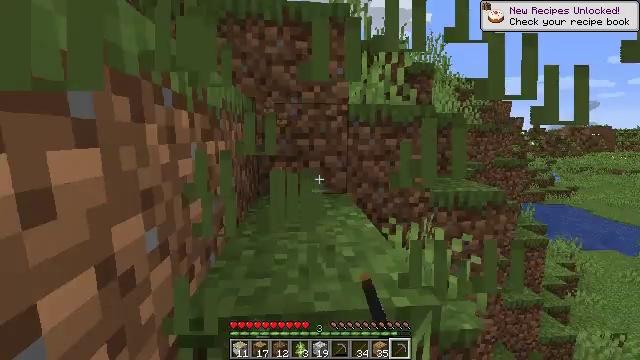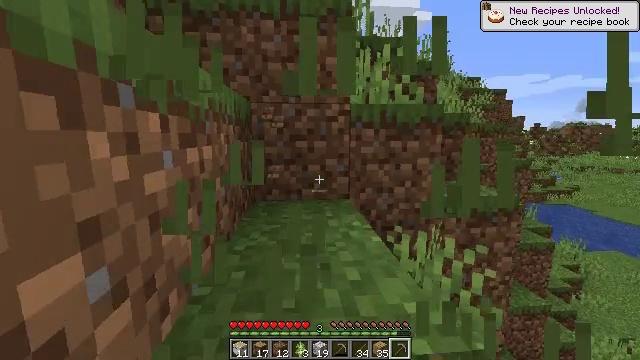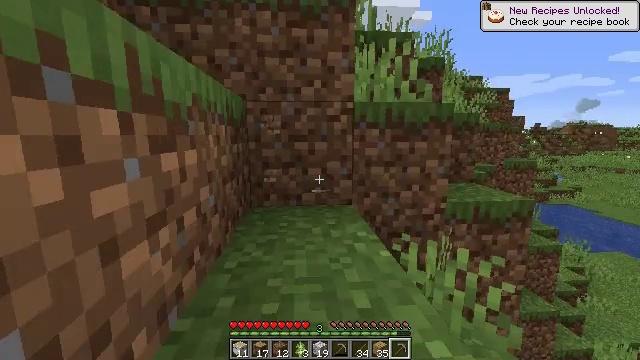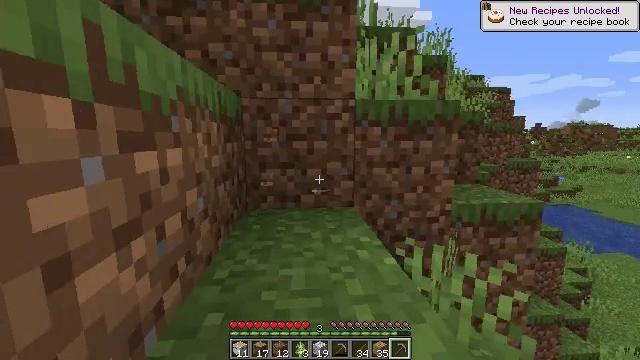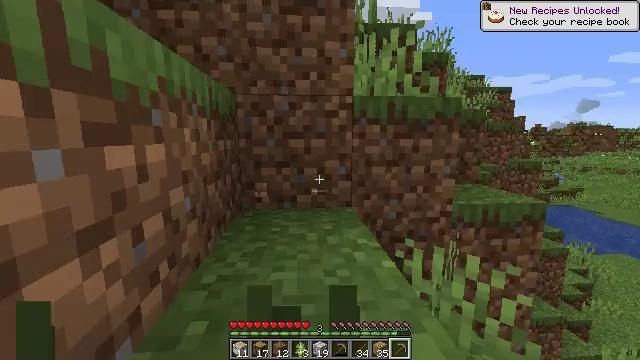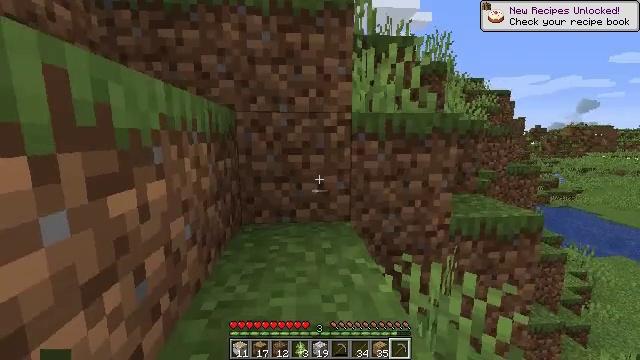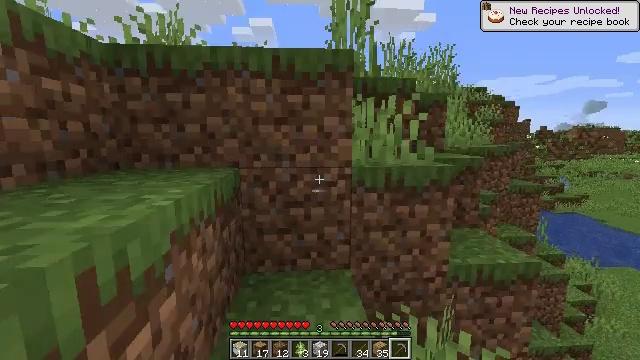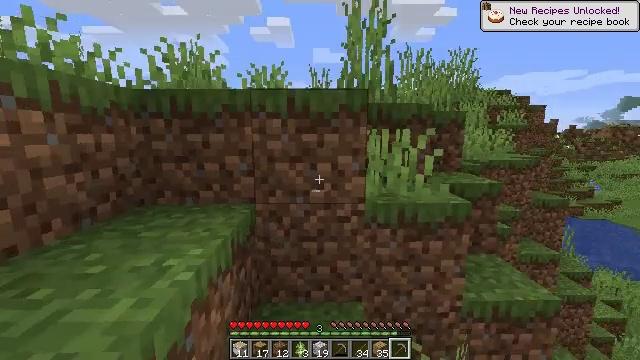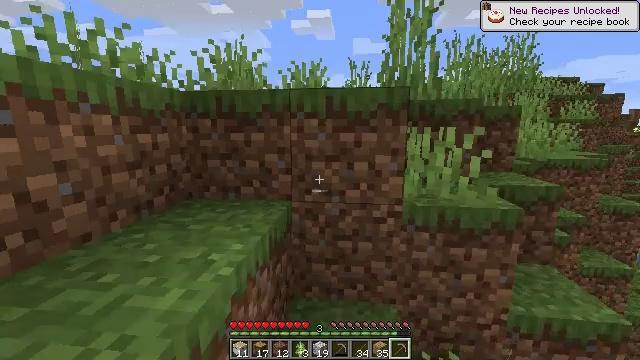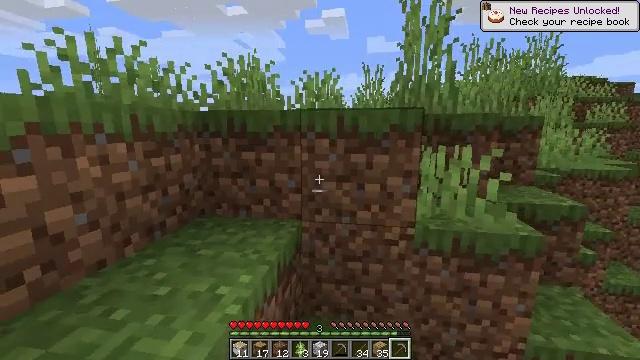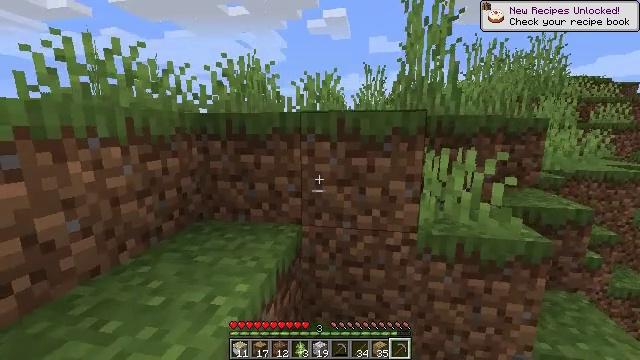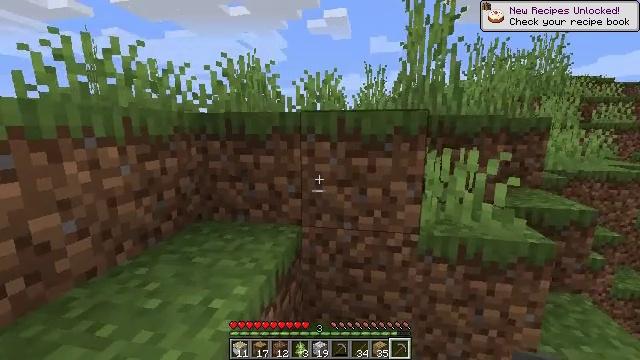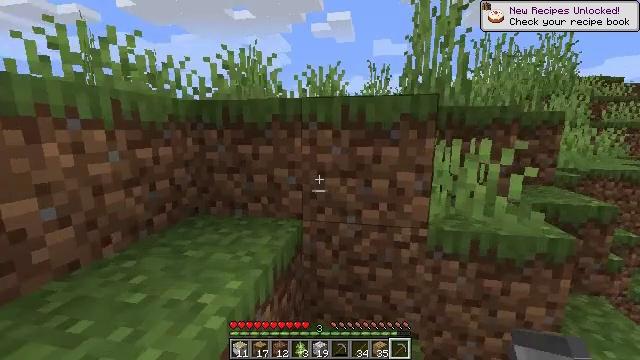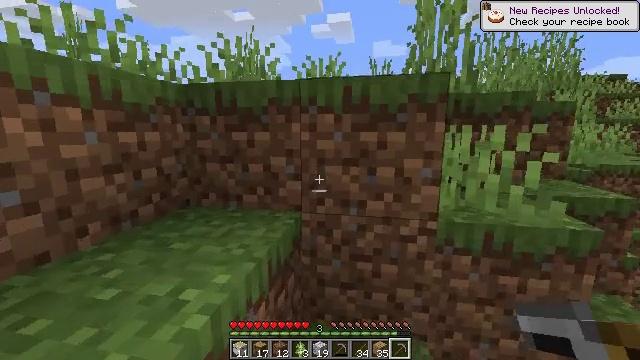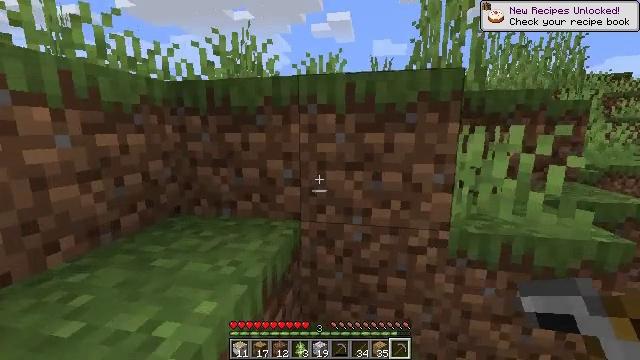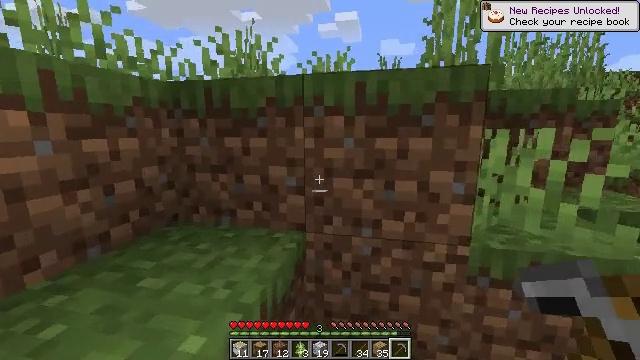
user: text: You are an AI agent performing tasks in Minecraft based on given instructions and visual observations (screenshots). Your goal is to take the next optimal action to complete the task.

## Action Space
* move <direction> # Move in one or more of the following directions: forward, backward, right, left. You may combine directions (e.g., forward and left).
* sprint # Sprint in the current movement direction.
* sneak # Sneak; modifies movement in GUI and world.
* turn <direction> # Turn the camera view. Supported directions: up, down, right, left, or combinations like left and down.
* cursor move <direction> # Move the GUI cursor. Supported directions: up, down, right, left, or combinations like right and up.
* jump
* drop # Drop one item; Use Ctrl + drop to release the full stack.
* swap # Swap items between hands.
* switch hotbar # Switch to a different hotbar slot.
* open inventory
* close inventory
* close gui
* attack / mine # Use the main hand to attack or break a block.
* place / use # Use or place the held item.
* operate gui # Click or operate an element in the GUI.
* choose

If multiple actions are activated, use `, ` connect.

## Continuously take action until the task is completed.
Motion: motion action
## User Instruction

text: Gather azure bluet from the ground.
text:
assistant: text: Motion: move forward
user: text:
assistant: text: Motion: move forward
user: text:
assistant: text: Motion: move forward
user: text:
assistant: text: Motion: move forward
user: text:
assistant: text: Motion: move forward, jump
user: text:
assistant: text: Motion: move forward, jump
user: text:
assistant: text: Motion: move forward, turn left, jump
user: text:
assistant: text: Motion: move forward, turn left and down, jump
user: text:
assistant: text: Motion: move forward, turn left, jump
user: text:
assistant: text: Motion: move forward
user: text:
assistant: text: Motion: move forward
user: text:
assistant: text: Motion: move forward
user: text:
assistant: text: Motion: move forward
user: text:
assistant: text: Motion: move forward
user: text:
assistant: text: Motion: move forward, turn left
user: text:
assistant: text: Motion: move forward, turn left
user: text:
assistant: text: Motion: move forward, turn left
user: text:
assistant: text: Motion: move forward, turn left
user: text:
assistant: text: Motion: move forward, turn left, jump
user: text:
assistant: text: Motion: move forward, turn left, jump
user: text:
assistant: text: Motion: move forward, jump
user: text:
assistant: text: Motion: move forward, jump
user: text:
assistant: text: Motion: move forward
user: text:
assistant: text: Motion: move forward
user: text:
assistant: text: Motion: move forward
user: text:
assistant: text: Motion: move forward
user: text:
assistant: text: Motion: move forward
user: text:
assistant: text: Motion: move forward
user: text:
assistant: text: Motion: move forward, jump
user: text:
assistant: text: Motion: move forward, jump